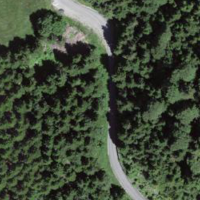
EUNIS habitat code: 43
Species observed at this site:
Cardamine heptaphylla